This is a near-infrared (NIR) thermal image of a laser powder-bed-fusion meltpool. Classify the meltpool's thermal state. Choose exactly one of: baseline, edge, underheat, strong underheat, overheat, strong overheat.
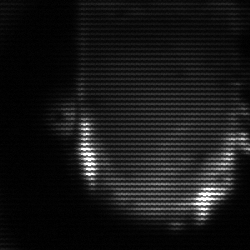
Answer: baseline